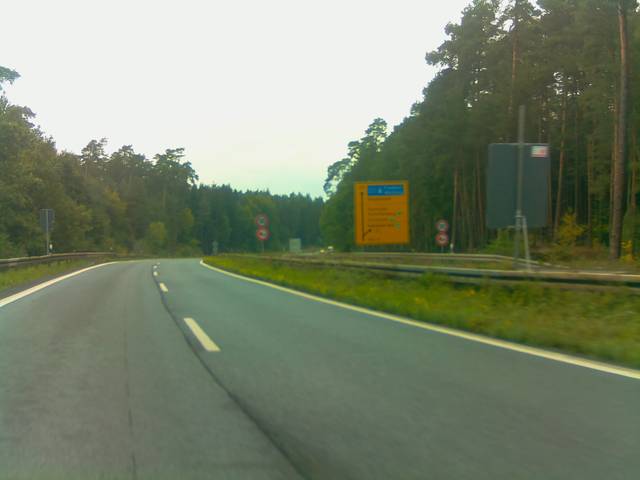
Region: Germany
Coordinates: 49.949, 9.056